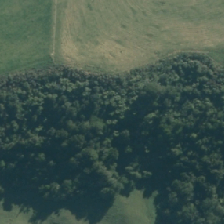
Land cover: indigenous_forest